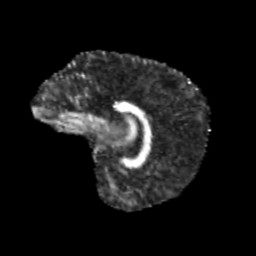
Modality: FA
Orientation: sagittal
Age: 10
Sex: male
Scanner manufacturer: siemens
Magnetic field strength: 3 T
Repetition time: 3.8 s
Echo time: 0.07 s